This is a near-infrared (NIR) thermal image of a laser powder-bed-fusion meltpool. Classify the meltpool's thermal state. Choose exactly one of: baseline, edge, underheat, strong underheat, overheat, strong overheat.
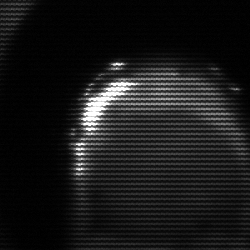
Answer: edge